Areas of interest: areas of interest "Medical"
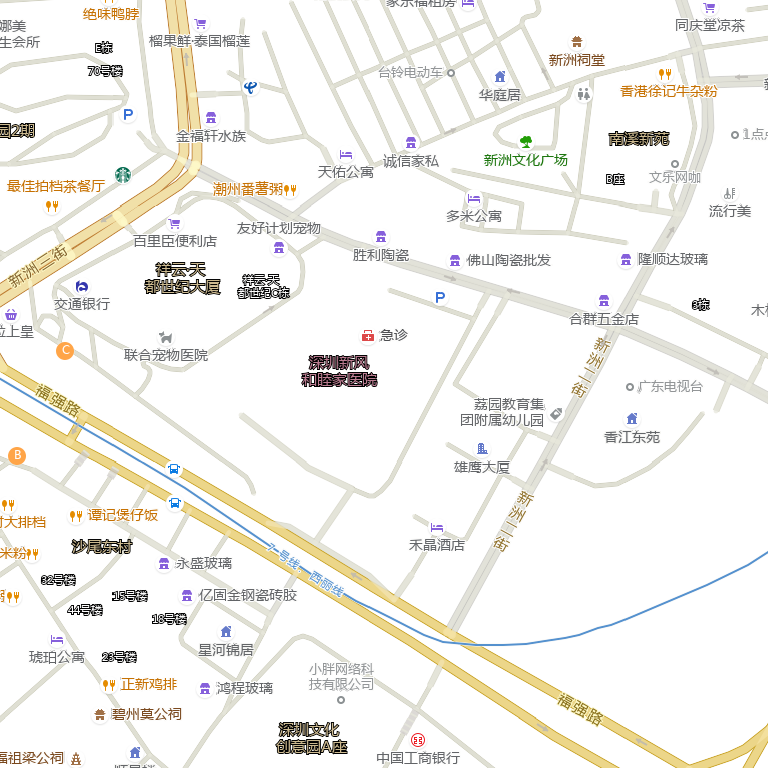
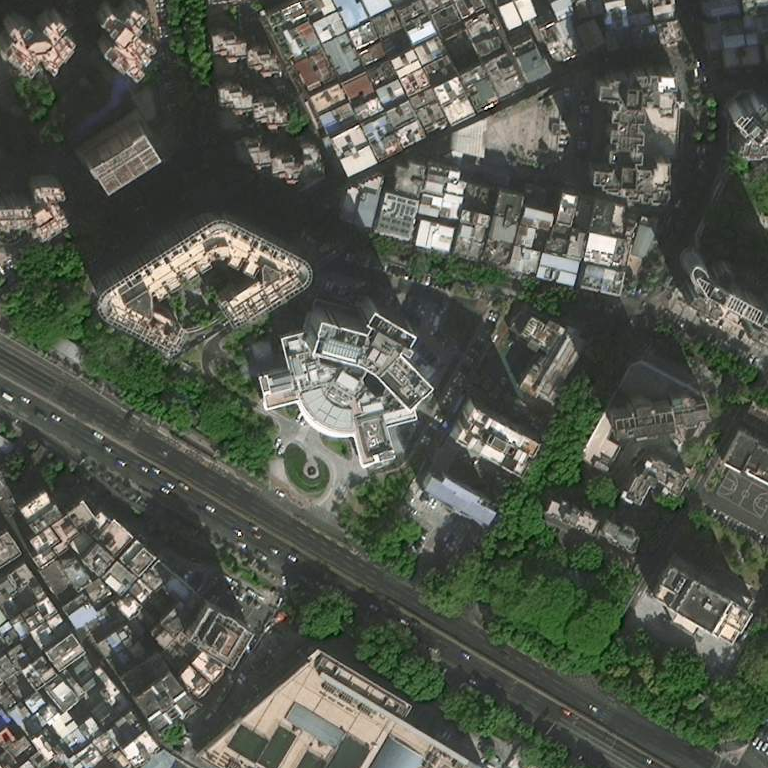